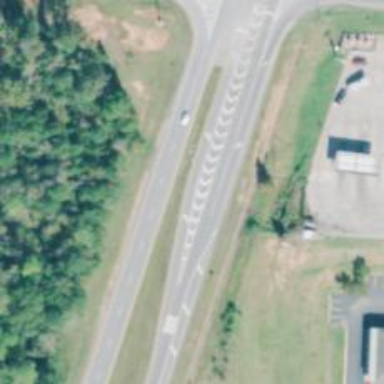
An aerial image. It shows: Trunk link highway.